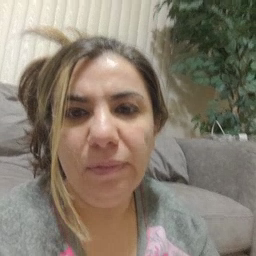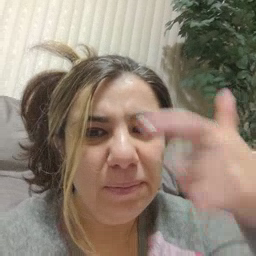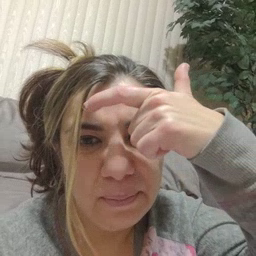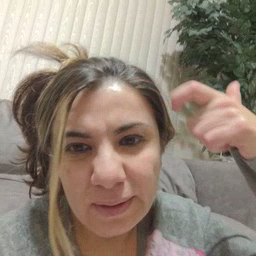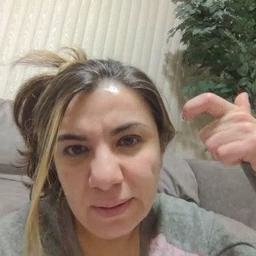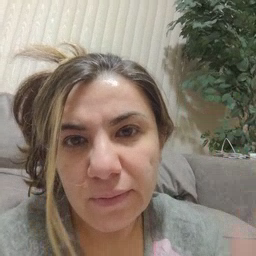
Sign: because